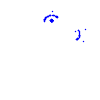
Particle: kaon